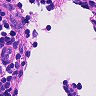
Metastatic tissue present: no